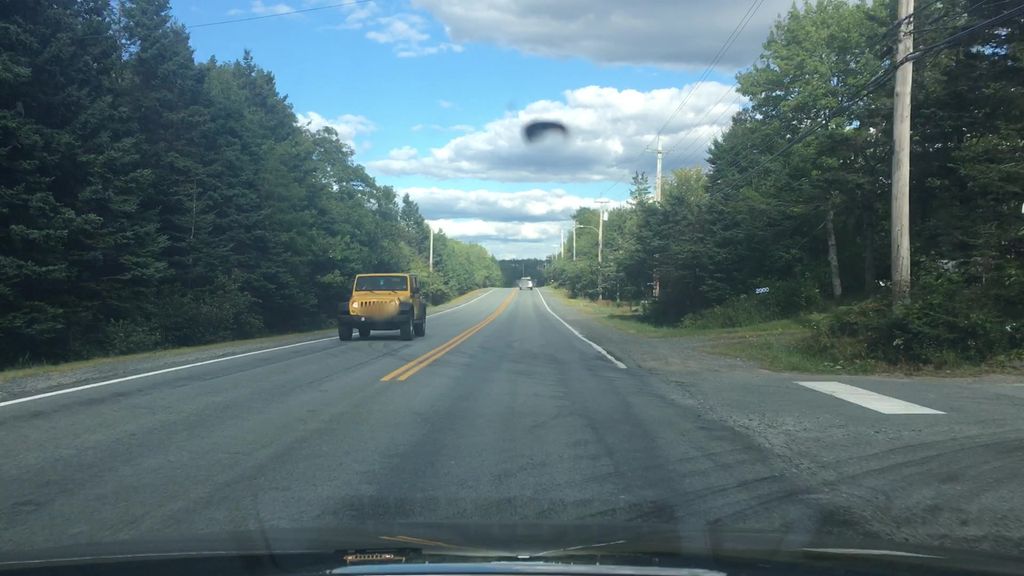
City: halifax